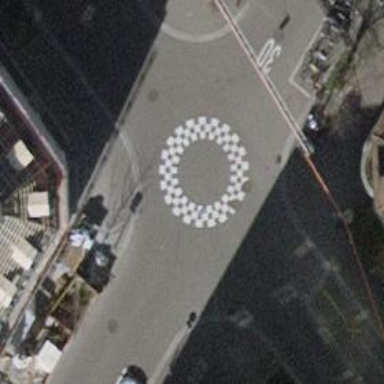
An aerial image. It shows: Rosette traffic calming feature.